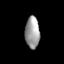
Tissue: lung
Cell type: Fibroblasts
Senescence score: 0.5738
Nuclear area (px): 451
Mean DAPI intensity: 155.596